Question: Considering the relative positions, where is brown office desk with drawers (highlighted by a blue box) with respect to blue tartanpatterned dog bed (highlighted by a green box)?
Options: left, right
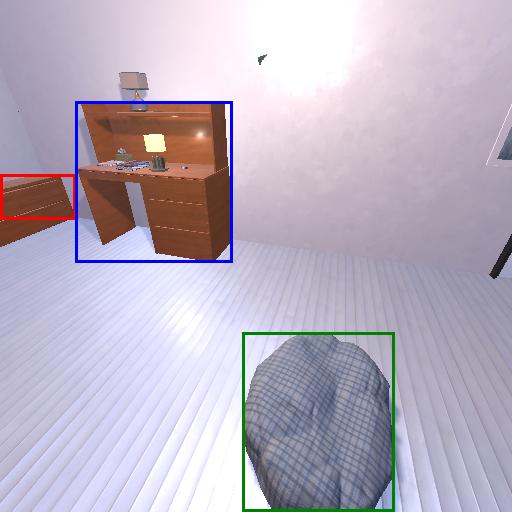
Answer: left